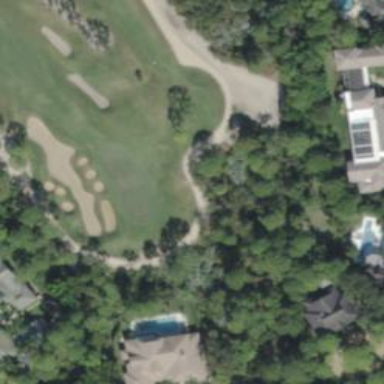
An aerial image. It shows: Golf hole.